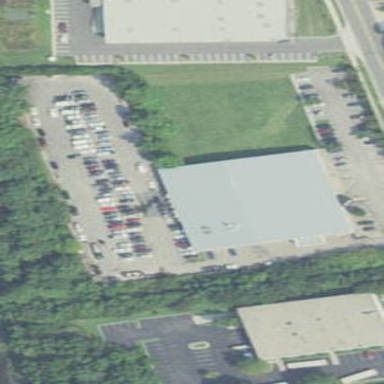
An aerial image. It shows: Building housing car repair shop.